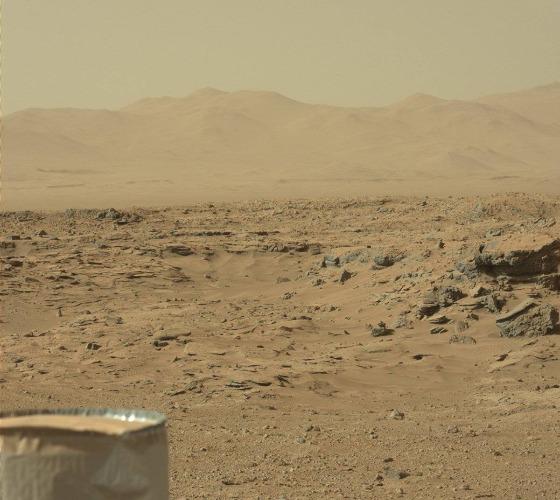
Terrain classes present: Background, Bedrock, Gravel / Sand / Soil, Rock, Shadow, Sky / Distant Mountains